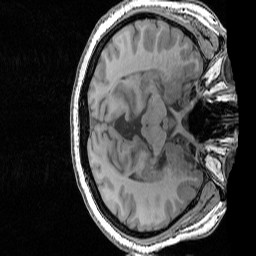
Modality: T1w
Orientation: axial
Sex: female
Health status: ill
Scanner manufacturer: siemens
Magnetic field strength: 3 T
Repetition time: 1.57 s
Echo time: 0.00342 s